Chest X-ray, PA view. Patient: 37 years old, sex M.
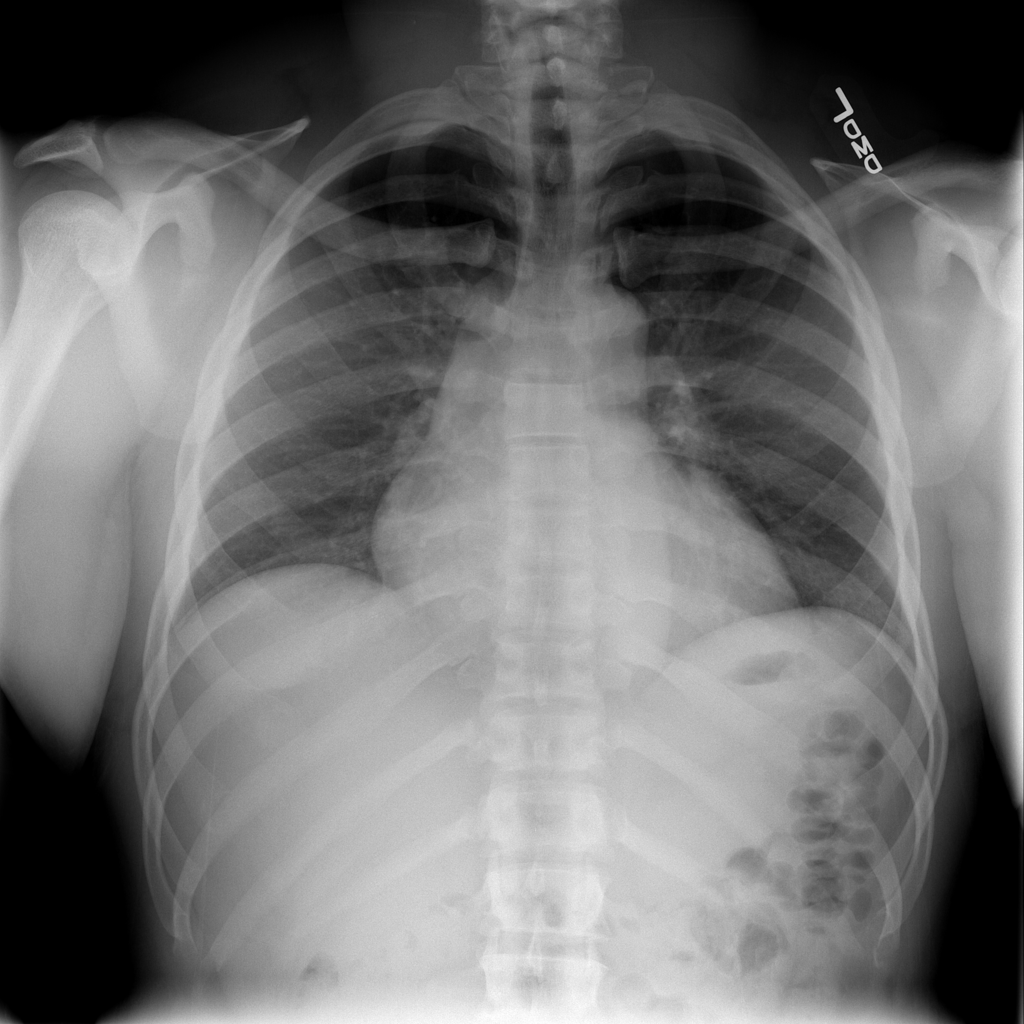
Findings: Infiltration